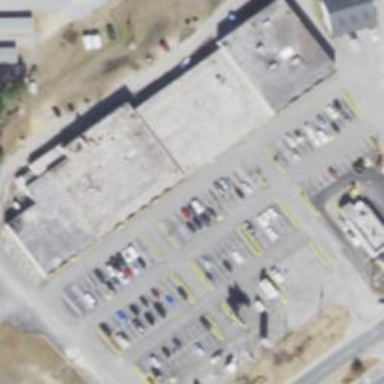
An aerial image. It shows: Retail area.